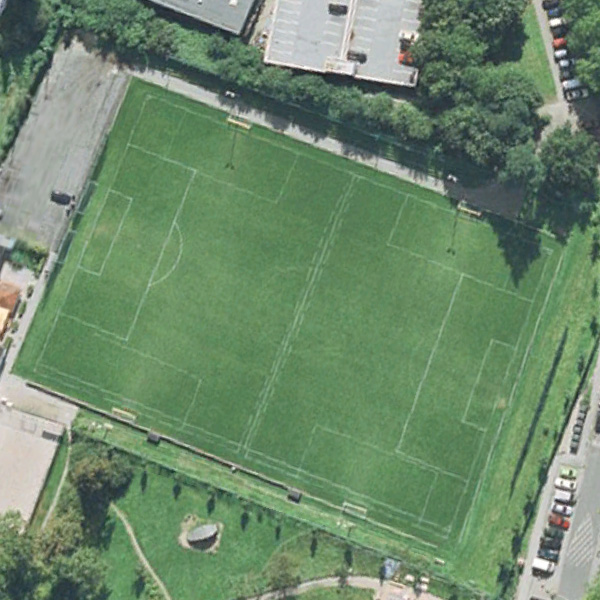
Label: Playground